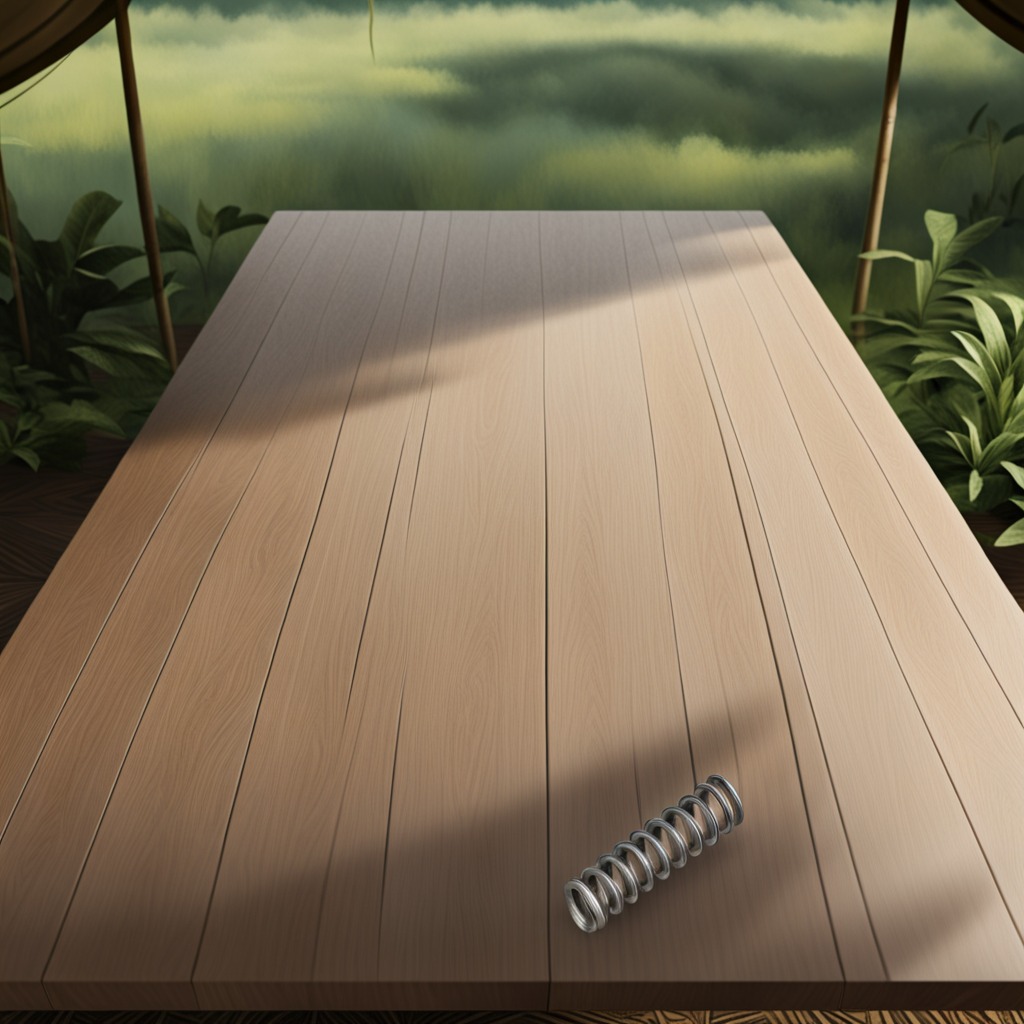
A coiled metal spring is lying on the wooden table.